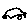
Label: car